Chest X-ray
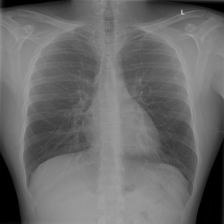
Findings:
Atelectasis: negative
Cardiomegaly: negative
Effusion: negative
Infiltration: negative
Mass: negative
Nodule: negative
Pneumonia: negative
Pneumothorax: negative
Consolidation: negative
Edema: negative
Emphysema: negative
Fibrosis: negative
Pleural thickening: negative
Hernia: negative